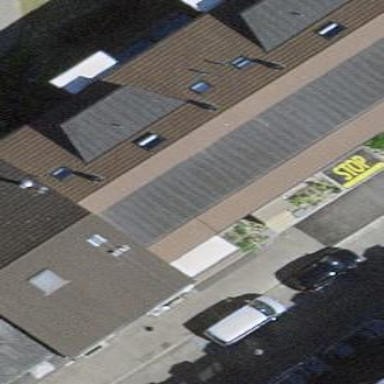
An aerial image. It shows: View of apartment building.